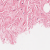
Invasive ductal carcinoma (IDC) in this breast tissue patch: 0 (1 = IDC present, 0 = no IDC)